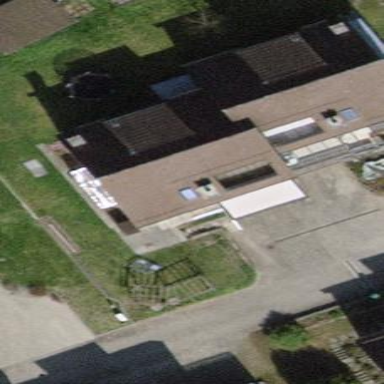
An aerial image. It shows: Terrace building.